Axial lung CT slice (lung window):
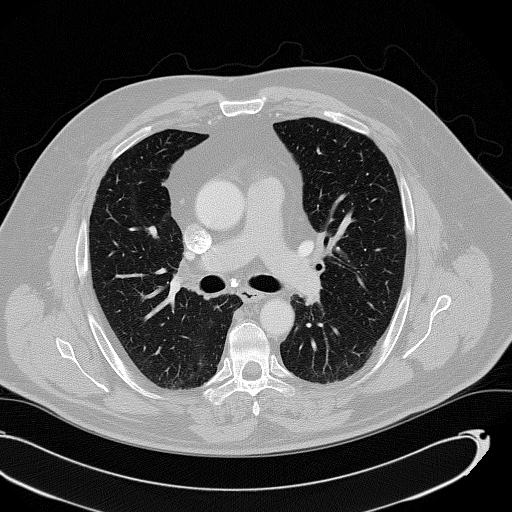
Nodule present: no